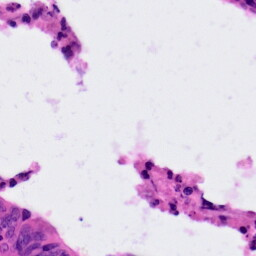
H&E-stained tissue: Colon